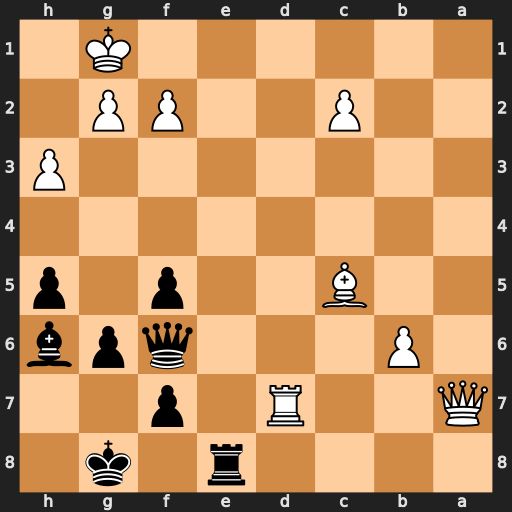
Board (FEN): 4r1k1/Q2R1p2/1P3qpb/2B2p1p/8/7P/2P2PP1/6K1
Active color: b
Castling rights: -
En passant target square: -
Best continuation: Re1+ Kh2 Qe5+ g3 Qxc5